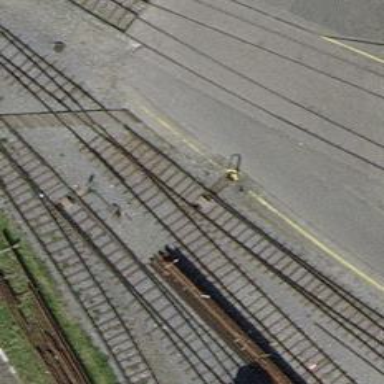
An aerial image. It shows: Railway switch.